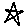
Label: star